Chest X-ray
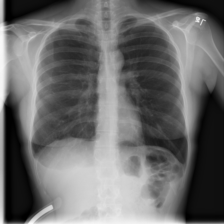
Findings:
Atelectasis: negative
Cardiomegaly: negative
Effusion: negative
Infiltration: negative
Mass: negative
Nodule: negative
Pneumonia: negative
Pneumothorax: negative
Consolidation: negative
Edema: negative
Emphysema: negative
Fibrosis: negative
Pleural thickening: negative
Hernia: negative